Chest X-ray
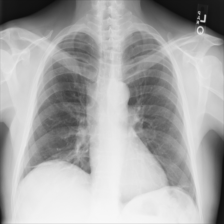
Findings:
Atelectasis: positive
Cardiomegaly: negative
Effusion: negative
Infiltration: negative
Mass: negative
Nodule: negative
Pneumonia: negative
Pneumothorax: negative
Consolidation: negative
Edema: negative
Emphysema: negative
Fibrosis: negative
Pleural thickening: negative
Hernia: negative